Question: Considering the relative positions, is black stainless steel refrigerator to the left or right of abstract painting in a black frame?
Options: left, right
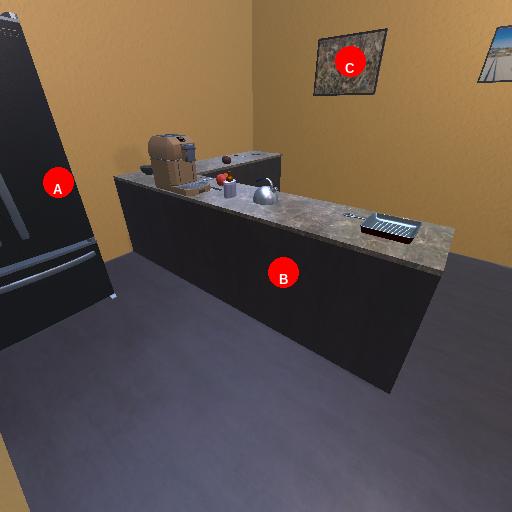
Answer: left